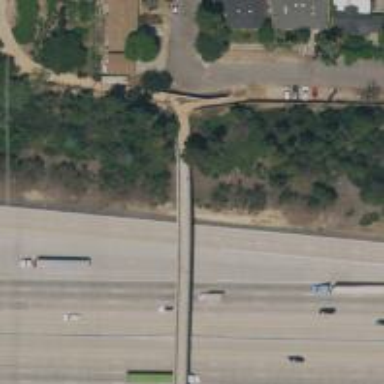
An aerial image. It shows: Aqueduct bridge.